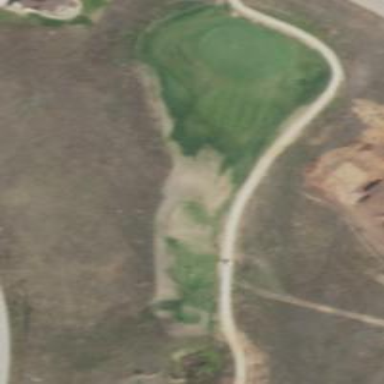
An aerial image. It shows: Rough area on grassy golf course.